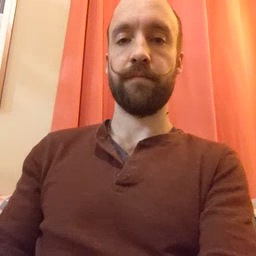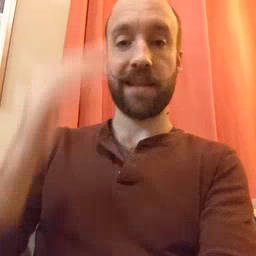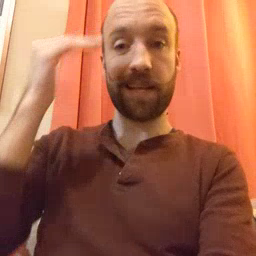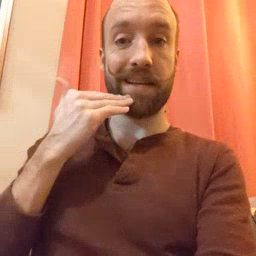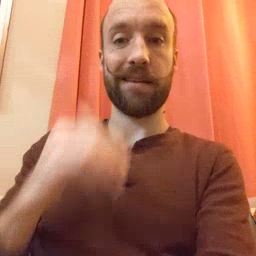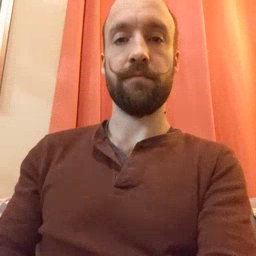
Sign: head